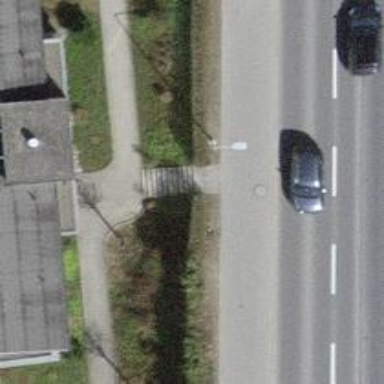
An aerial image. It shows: Set of steps on the road.